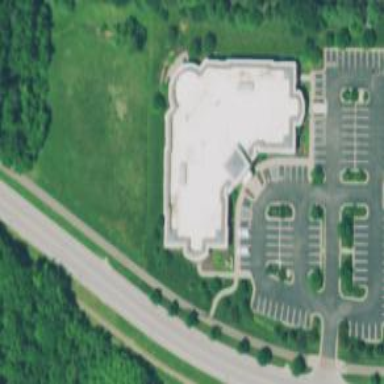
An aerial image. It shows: Building.